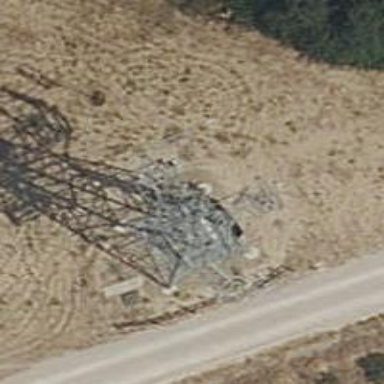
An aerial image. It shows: Power line with three cables.